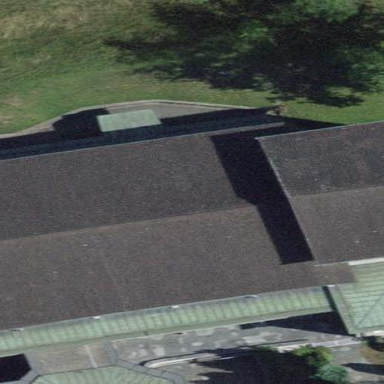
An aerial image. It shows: Church which is place of worship.